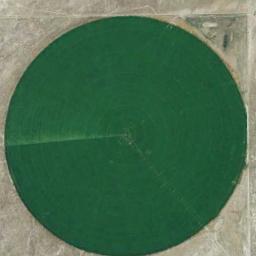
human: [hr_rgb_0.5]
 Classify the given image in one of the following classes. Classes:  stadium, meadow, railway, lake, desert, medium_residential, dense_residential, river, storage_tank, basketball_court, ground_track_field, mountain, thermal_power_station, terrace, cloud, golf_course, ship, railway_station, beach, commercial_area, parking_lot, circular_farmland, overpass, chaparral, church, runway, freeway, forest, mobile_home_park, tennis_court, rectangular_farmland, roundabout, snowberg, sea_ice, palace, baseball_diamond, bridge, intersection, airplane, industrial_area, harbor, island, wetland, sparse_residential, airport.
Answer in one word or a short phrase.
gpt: circular_farmland